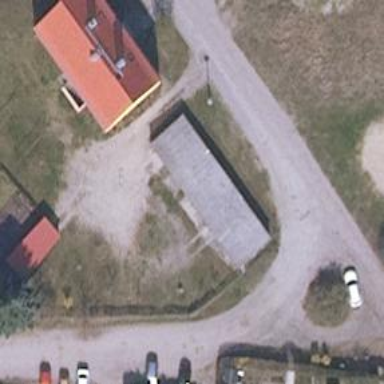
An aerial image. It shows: Group of garages.